Question: I am trying to create a diagonal line on a webpage, to act as a section/section break. This is essentially a split colour section. I cant use an image as if the page gets enlarged, the image is going to pixelate. So i need to be able to draw a diagonal line directly at the bottom of the div, like the image below.
I have tried using a border, however i cannot get the actual break to be in the middle, rather than the right or left hand side.
Is there a way to draw diagonal lines in CSS? As you can see, i need to create a div that is 90px high and have the split/diagonal line in that div. I can then have a look at adding the image, but the main issue is not knowing whether this is possible with CSS.

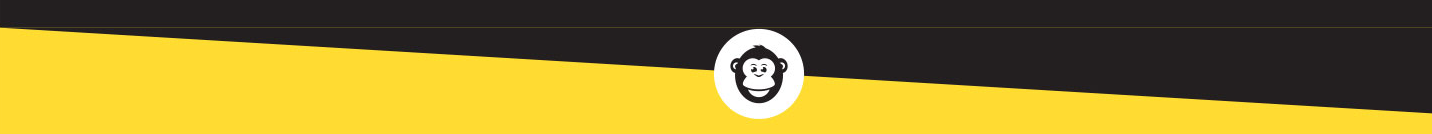
Answer: With an svg, it is pretty simple :
'''
svg {
display: block;
width: 100%;
height: 90px;
background: yellow;
}
'''
'''
<svg xmlns="http://www.w3.org/2000/svg" viewBox="0 0 100 10" preserveAspectRatio="none">
<polygon points="100 0 100 10 0 10" />
</svg>
'''
'preserveAspectRatio="none"'
And here with a monkey image :
'''
div {
position: relative;
}
svg {
display: block;
width: 100%;
height: 90px;
background: yellow;
}
img {
height: 50px;
position: absolute;
top: 0; bottom: 0;
left: 0; right: 0;
margin: auto;
background: #fff;
border-radius: 50%;
padding: 10px;
}
'''
'''
<div>
<svg xmlns="http://www.w3.org/2000/svg" viewBox="0 0 100 10" preserveAspectRatio="none">
<polygon points="100 0 100 10 0 10" />
</svg>
<img src="http://images.clipartpanda.com/monkey-clipart-black-and-white-16981-monkey-face-svg.svg" alt="" />
</div>
'''